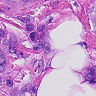
Metastatic tissue present: yes